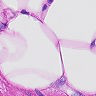
Metastatic tissue present: no